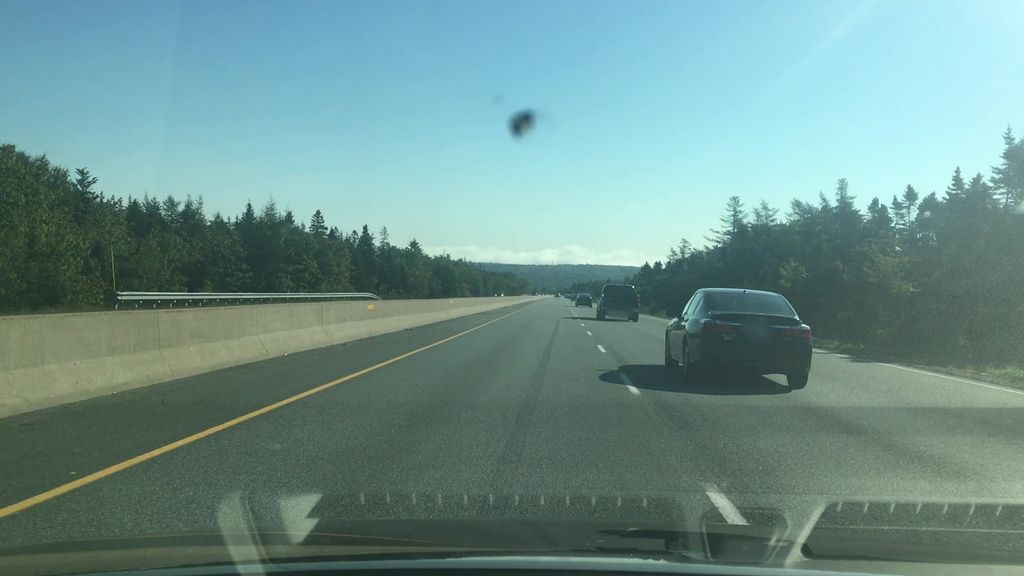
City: halifax